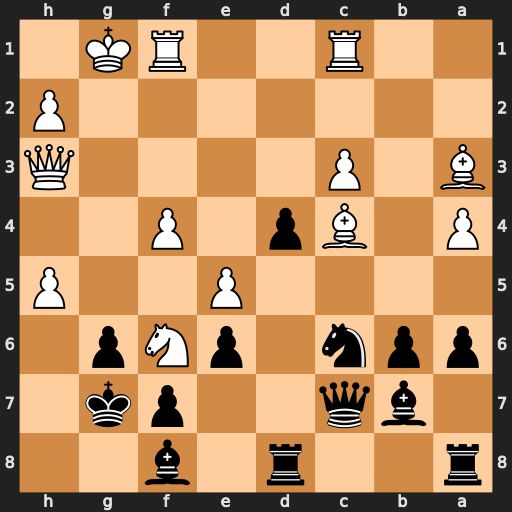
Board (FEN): r2r1b2/1bq2pk1/ppn1pNp1/4P2P/P1Bp1P2/B1P4Q/7P/2R2RK1
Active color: b
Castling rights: -
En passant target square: -
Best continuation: Bxa3 hxg6 Rh8 Qg4 fxg6